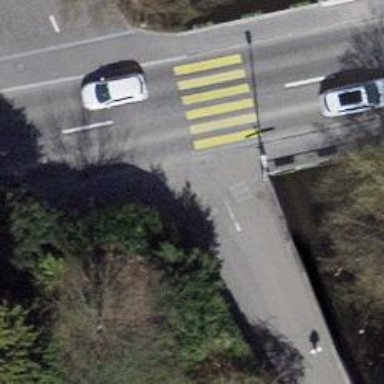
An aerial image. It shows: Sidewalk along the footway.